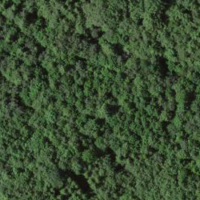
EUNIS habitat code: 45
Species observed at this site:
Clytus arietis